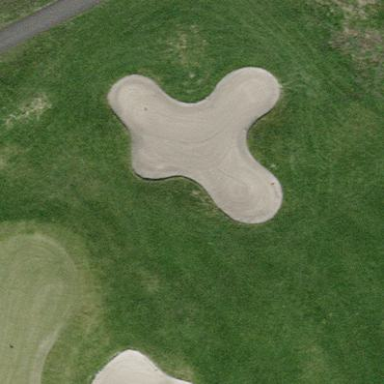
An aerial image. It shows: Golf bunker filled with natural sand.